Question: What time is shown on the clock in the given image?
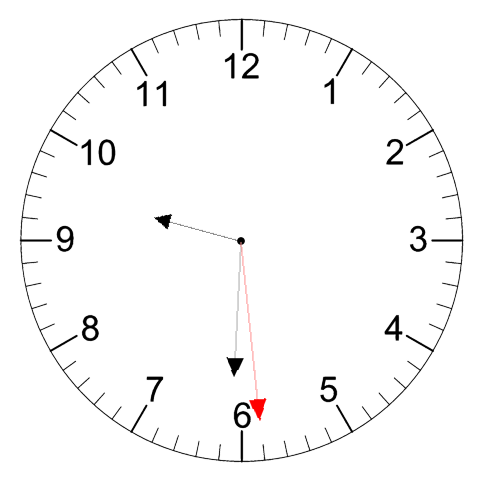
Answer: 09:30:29